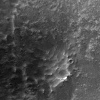
Atmospheric dust classification: not_dusty